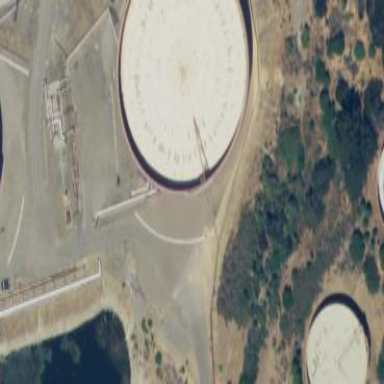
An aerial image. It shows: Storage tank building.